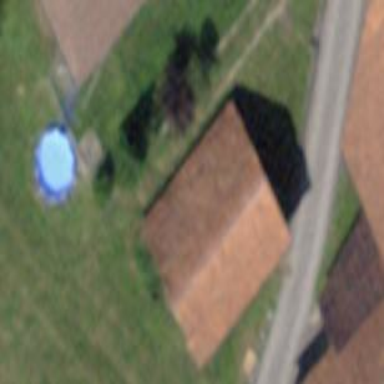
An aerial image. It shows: Rural barn.